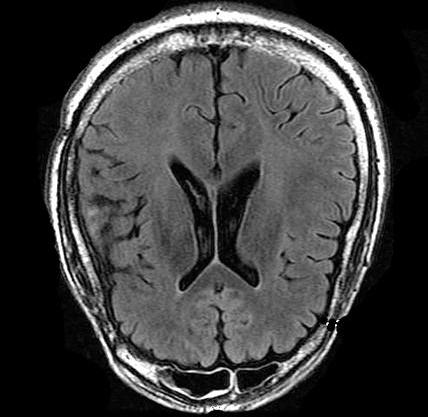
Label: notumor